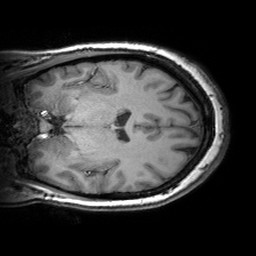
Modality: T1w
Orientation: coronal
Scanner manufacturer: siemens
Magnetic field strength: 3 T
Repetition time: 2.53 s
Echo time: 0.00299 s